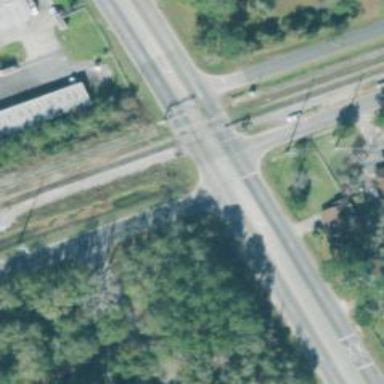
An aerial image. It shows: Railway level crossing.